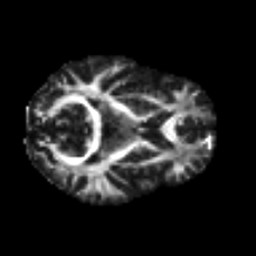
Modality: FA
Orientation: axial
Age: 44
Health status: ill
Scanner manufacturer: philips
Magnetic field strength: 3 T
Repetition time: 9 s
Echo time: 0.127 s